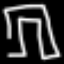
Label: pants